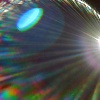
Label: sunburn